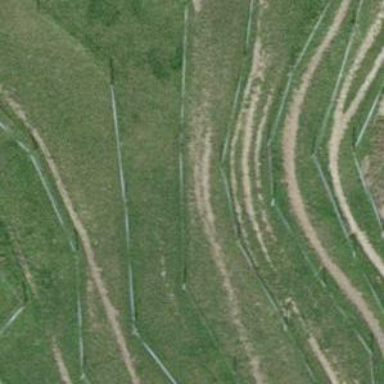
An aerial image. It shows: Fence.